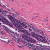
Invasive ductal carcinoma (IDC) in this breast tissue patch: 0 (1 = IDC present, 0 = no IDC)